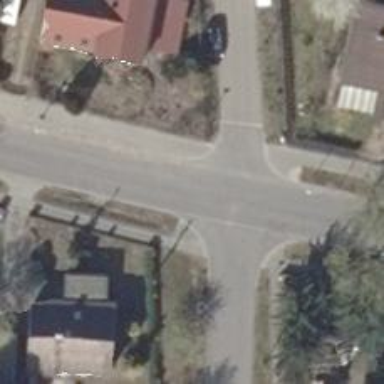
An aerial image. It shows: Unmarked crossing on the road.